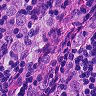
Metastatic tissue present: yes